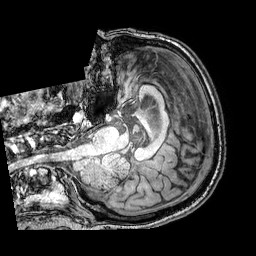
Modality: T1w
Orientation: axial
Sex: male
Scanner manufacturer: philips
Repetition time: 0.0083 s
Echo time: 0.00385 s